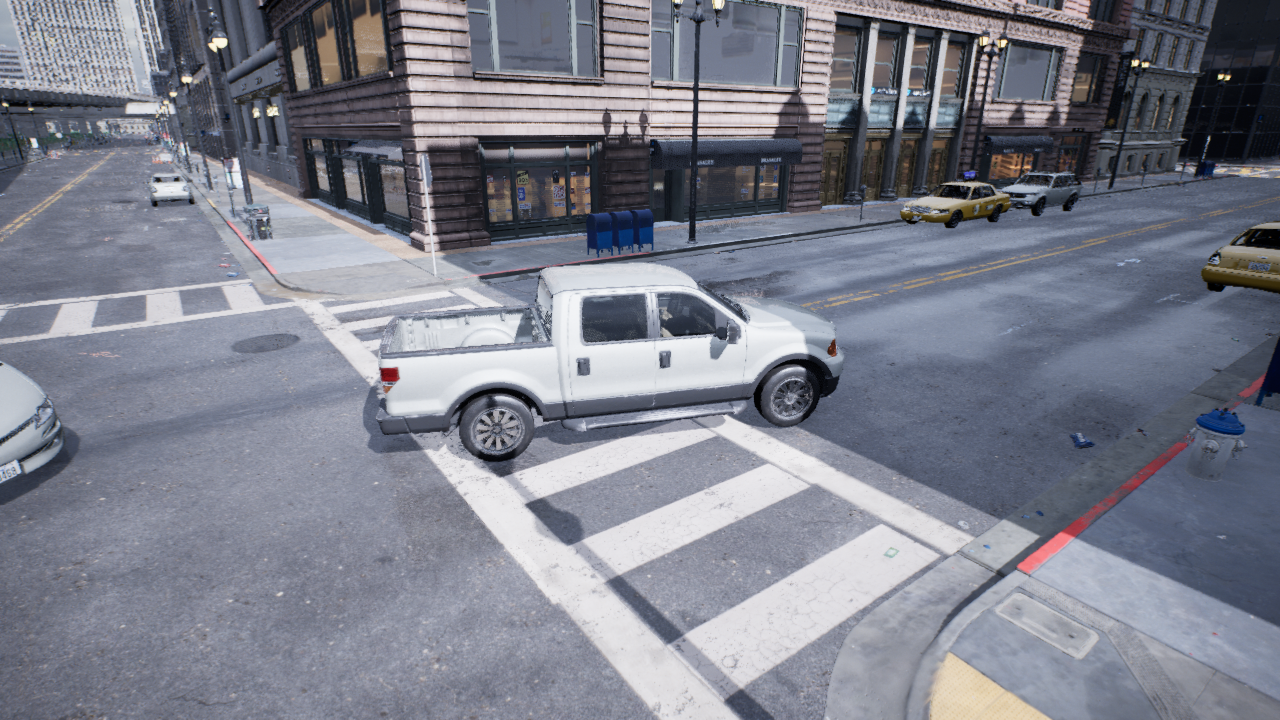
Venue: intersection
Lighting: overcast
Vehicle rig: pickup